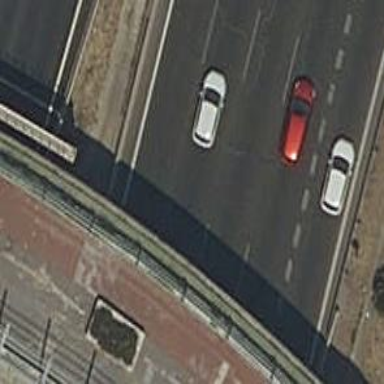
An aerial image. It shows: Motorway junction.